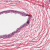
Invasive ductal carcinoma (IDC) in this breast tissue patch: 0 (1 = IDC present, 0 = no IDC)